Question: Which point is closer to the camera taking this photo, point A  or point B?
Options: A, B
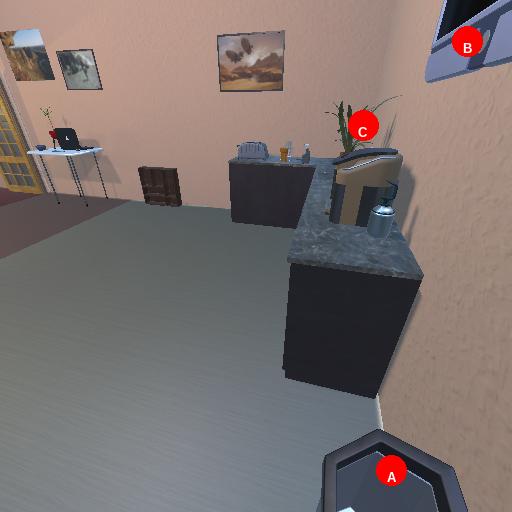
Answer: A